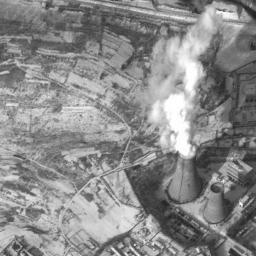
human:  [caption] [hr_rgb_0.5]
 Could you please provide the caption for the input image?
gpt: Here are two thermal power stations that are emitting smoke .

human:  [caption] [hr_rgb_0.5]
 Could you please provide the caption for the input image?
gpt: The thermal power station is on the bare land with white mist above .

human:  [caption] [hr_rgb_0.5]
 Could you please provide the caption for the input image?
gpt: There are two cooling towers in the thermal power station, one is steaming .

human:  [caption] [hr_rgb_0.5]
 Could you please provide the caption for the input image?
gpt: There are many buildings of different shapes next to the thermal power station .

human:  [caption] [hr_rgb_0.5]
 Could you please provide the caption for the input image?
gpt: There are some buildings and two chimneys on the thermal power station .